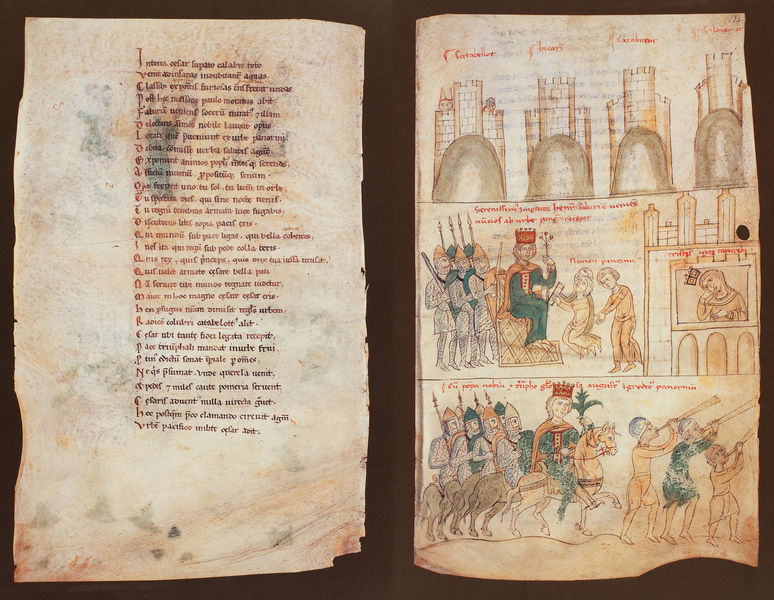
Titel: Liber ad honorem Augusti sive de rebus Siculis/ Buch zu Ehren des Kaisers Augustus oder über die Angelegenheiten Siziliens
Künstler: Pietro da Eboli
Institution: Bern, Burgbibliothek
Schlagwörter: berg, kampf, grün, ocker, sitzen, stadt, blume, fenster, frau, zeichnung, rot, schloss, tiere, alt, blond, bibel, geschichte, hügel, musik, gotik, krone, pferd, pferde, reiter, turm, reiten, farbig, schrift, berge, mauer, vergilbt, krieg, könig, lanze, soldaten, thron, tusch, zinnen, buch, burg, türme, festung, jungfrau, seite, illustration, text, knien, helm, ritter, rüstung, buchseite, flecken, pergament, seiten, reise, flehen, mittelalter, lanzen, posaunen, königin, fanfaren, speer, speere, trompeten, fanfare, buchseiten, miniatur, handschrift, schlösser, zepter, burgen, latein, rüstungen, buchmalerei, minne, spalte, regieren, psalm, vers, bläser, knieender, verblichen, untertanen, beritten, fanfahren, scann